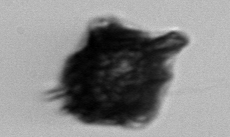
Label: Gonyaulax